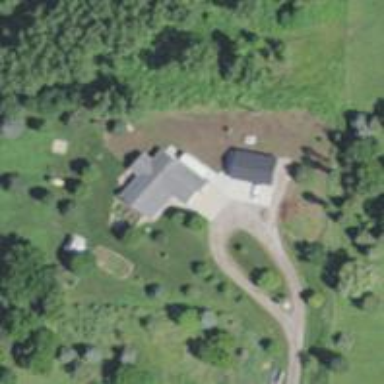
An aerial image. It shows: Driveway leading to service road.